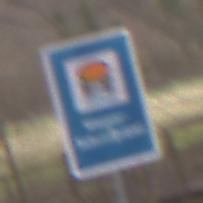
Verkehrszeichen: Wasserschutzgebiet
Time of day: MorningAfternoon
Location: Outdoor (Nature)
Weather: Overcast
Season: Autumn
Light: Natural